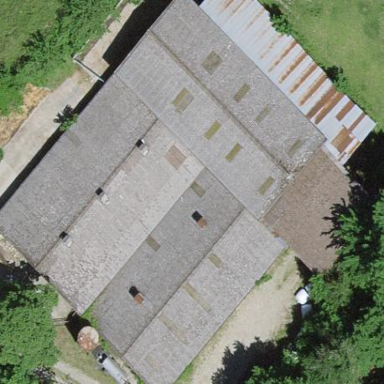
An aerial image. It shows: Barn.